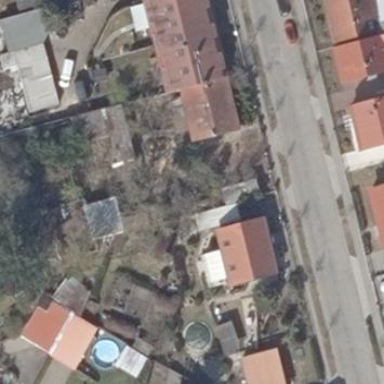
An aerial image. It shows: Semidetached house with gambrel roof.